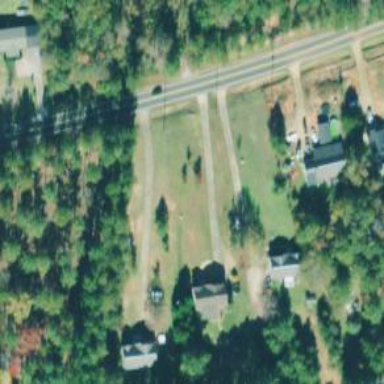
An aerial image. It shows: Driveway.